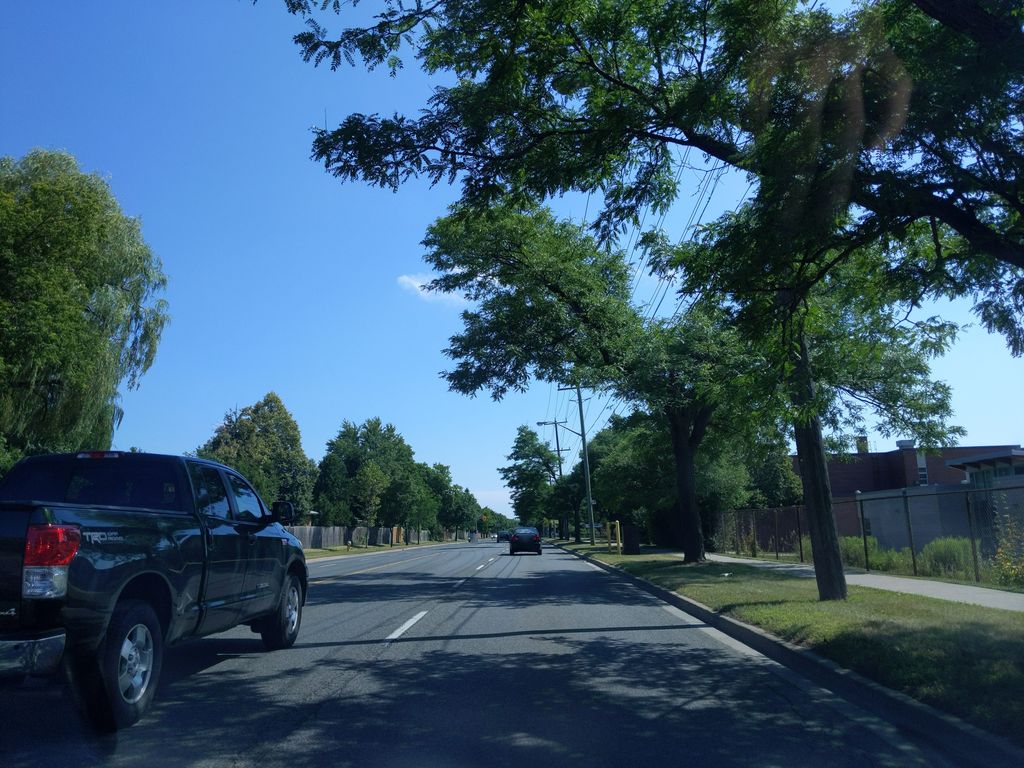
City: toronto